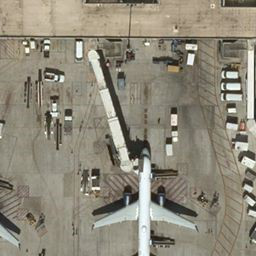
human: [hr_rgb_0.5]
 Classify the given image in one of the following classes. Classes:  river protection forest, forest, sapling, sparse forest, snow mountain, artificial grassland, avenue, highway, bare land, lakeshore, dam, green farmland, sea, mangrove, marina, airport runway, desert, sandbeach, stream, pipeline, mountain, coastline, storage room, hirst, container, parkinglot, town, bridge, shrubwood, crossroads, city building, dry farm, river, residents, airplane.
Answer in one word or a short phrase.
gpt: airplane